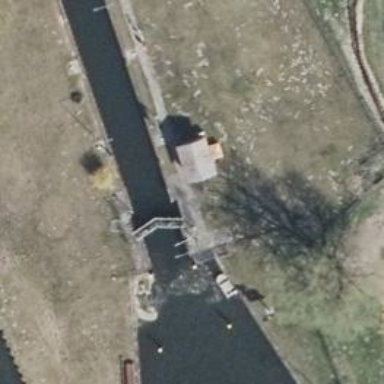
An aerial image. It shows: River with lock obstacle.